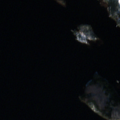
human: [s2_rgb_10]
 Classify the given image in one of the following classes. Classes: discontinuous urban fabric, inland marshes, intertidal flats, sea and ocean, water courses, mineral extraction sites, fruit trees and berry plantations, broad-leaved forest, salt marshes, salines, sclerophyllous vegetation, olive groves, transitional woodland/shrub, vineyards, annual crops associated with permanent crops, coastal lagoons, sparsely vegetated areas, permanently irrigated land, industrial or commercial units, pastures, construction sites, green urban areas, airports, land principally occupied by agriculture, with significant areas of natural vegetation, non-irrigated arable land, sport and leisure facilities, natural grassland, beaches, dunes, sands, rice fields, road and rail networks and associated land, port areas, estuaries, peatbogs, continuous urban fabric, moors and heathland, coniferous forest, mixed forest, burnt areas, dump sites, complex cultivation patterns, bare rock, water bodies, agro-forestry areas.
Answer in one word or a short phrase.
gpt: coniferous forest, water bodies